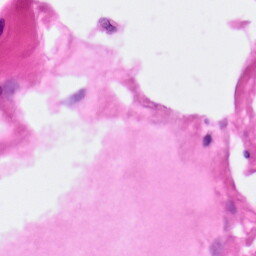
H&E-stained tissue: Pancreatic